A bearing vibration time series has been folded into this square grayscale image, one row per segment of consecutive samples. Diagnose the bearing from this image, choosing from: normal, inner_race, outer_race, ball.
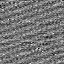
Answer: normal